Question: Right now through reading and asking questions I have gotten to a point where I can display the numerical values on LCDs, but now would like to make a graph.
In the Picture below there is a picture that I am going to have as a backdrop for the graph. For a Dyno the important information that is gathered is Torque and HorsePower. These I have being calculated with my Python 3.5 Code and the data is being gathered by using an arduino.
For my graph I actually want to plot two lines at the same time as the data comes in. I would like to plot both the Torque and the HorsePower at the same time. Both of those vs the time that the Dyno is being used. This however might be hard since they need to be plotted with different y-axis. From what I have been reading using pyqtGraph is the best option for the job but due to my in experience with this kind of work I really don't know how to do it.
Below is my code that I have tried to run based on some of the things I have found. Running it does not error out my code, however It also does not interact with the graph area. I tried to get it to work in a similar fashion that the LCDs work in, but even still I don't have anything working.
'''
"""
SCSU DYNO GUI PROGRAM
created 10/20/2017
"""
import sys
import time
import csv
import numpy as np
import warnings
import serial
import serial.tools.list_ports
from PyQt5 import QtCore, QtGui, QtWidgets
from PyQt5.QtCore import QThread,QTimer, pyqtSignal
from PyQt5.QtWidgets import QMessageBox,QWidget, QApplication
from pyqtgraph.Qt import QtGui, QtCore
import pyqtgraph as pg
import random
from DynoTest1 import Ui_DynoTest1
__author__ = 'Matt Munn'
class GetData(QThread):
dataChanged = pyqtSignal(float, float, float, float, float, float, float, float)
#Distance = 0.5 #This is dependent on the lever arm.
def __init__(self, parent=None):
QThread.__init__(self, parent)
arduino_ports = [ # automatically searches for an Arduino and selects the port it's on
p.device
for p in serial.tools.list_ports.comports()
if 'Arduino' in p.description
]
if not arduino_ports:
raise IOError("No Arduino found - is it plugged in? If so, restart computer.")
if len(arduino_ports) > 1:
warnings.warn('Multiple Arduinos found - using the first')
self.Arduino = serial.Serial(arduino_ports[0], 9600, timeout=1)
def __del__(self): # part of the standard format of a QThread
self.wait()
def run(self): # also a required QThread function, the working part
self.Arduino.close()
self.Arduino.open()
self.Arduino.flush()
self.Arduino.reset_input_buffer()
start_time = time.time()
Distance = 0.5 #This is dependent on the lever arm.
Max_RPM = 0
Max_HorsePower = 0
Max_Torque = 0
while True:
while self.Arduino.inWaiting() == 0:
pass
try:
data = self.Arduino.readline()
dataarray = data.decode().rstrip().split(',')
self.Arduino.reset_input_buffer()
Force = round(float(dataarray[0]), 3)
RPM = round(float(dataarray[1]), 3)
if Max_RPM < RPM:
Max_RPM = RPM
Torque = round(Force * Distance, 3)
if Max_Torque < Torque:
Max_Torque = Torque
HorsePower = round(Torque * RPM / 5252, 3)
if Max_HorsePower < HorsePower:
Max_HorsePower = HorsePower
Run_Time = round(time.time() - start_time, 3)
print(Force, 'Grams', ",", RPM, 'RPMs', ",", Torque, "ft-lbs", ",", HorsePower, "hp", Run_Time,
"Time Elasped")
self.dataChanged.emit(Force, RPM, Max_RPM, Torque, Max_Torque, HorsePower, Max_HorsePower, Run_Time)
except (KeyboardInterrupt, SystemExit, IndexError, ValueError):
pass
class GUI(QWidget, Ui_DynoTest1):
def __init__(self, parent=None):
QWidget.__init__(self, parent)
self.setupUi(self)
self.thread = GetData(self)
self.thread.dataChanged.connect(self.onDataChanged)
self.thread.start()
"""
layout = QtGui.QHBoxLayout()
self.plot = pg.PlotWidget()
layout.addWidget(self.plot)
self.setLayout(layout)
def plotter(self):
self.data = [0]
self.curve = self.plot.getPlotItem().plot()
self.timer = QtCore.QTimer()
self.timer.timeout.connect(self.updater)
self.timer.start(0)
def updater(self):
self.data.append(self.data[-1]+0.2*(0.5-random.random()))
self.curve.setData(self.data)
"""
def onDataChanged(self, Force, RPM, Max_RPM, Torque,Max_Torque, HorsePower, Max_HorsePower, Run_Time):
self.lcdNumber.display(Max_RPM)
self.lcdNumber_2.display(Max_Torque)
self.lcdNumber_3.display(Max_HorsePower)
self.lcdNumber_4.display(RPM)
self.lcdNumber_5.display(Torque)
self.lcdNumber_6.display(HorsePower)
self.lcdNumber_7.display(Run_Time)
#self.graphicsView.display(Tourque,Run_Time)
if __name__ == '__main__':
import sys
app = QApplication(sys.argv)
Dyno = GUI()
Dyno.show()
sys.exit(app.exec_())
'''
This is the code generated by the QTDesigner.
'''
# -*- coding: utf-8 -*-
# Form implementation generated from reading ui file 'dynotest1.ui'
#
# Created by: PyQt5 UI code generator 5.9
#
# WARNING! All changes made in this file will be lost!
from PyQt5 import QtCore, QtGui, QtWidgets
class Ui_DynoTest1(object):
def setupUi(self, DynoTest1):
DynoTest1.setObjectName("DynoTest1")
DynoTest1.resize(1001, 695)
self.verticalLayout_4 = QtWidgets.QVBoxLayout(DynoTest1)
self.verticalLayout_4.setObjectName("verticalLayout_4")
self.horizontalLayout_2 = QtWidgets.QHBoxLayout()
self.horizontalLayout_2.setObjectName("horizontalLayout_2")
self.horizontalLayout = QtWidgets.QHBoxLayout()
self.horizontalLayout.setObjectName("horizontalLayout")
self.verticalLayout_3 = QtWidgets.QVBoxLayout()
self.verticalLayout_3.setObjectName("verticalLayout_3")
self.gridLayout = QtWidgets.QGridLayout()
self.gridLayout.setObjectName("gridLayout")
self.pushButton_2 = QtWidgets.QPushButton(DynoTest1)
self.pushButton_2.setObjectName("pushButton_2")
self.gridLayout.addWidget(self.pushButton_2, 1, 0, 1, 1)
self.pushButton_4 = QtWidgets.QPushButton(DynoTest1)
self.pushButton_4.setObjectName("pushButton_4")
self.gridLayout.addWidget(self.pushButton_4, 1, 1, 1, 1)
self.pushButton_3 = QtWidgets.QPushButton(DynoTest1)
self.pushButton_3.setObjectName("pushButton_3")
self.gridLayout.addWidget(self.pushButton_3, 0, 1, 1, 1)
self.pushButton = QtWidgets.QPushButton(DynoTest1)
self.pushButton.setObjectName("pushButton")
self.gridLayout.addWidget(self.pushButton, 0, 0, 1, 1)
self.verticalLayout_3.addLayout(self.gridLayout)
self.label_3 = QtWidgets.QLabel(DynoTest1)
self.label_3.setObjectName("label_3")
self.verticalLayout_3.addWidget(self.label_3)
self.label_2 = QtWidgets.QLabel(DynoTest1)
self.label_2.setObjectName("label_2")
self.verticalLayout_3.addWidget(self.label_2)
self.label = QtWidgets.QLabel(DynoTest1)
self.label.setObjectName("label")
self.verticalLayout_3.addWidget(self.label)
self.horizontalLayout.addLayout(self.verticalLayout_3)
self.verticalLayout = QtWidgets.QVBoxLayout()
self.verticalLayout.setObjectName("verticalLayout")
self.label_5 = QtWidgets.QLabel(DynoTest1)
self.label_5.setObjectName("label_5")
self.verticalLayout.addWidget(self.label_5)
self.lcdNumber_4 = QtWidgets.QLCDNumber(DynoTest1)
self.lcdNumber_4.setFrameShape(QtWidgets.QFrame.Box)
self.lcdNumber_4.setFrameShadow(QtWidgets.QFrame.Raised)
self.lcdNumber_4.setLineWidth(1)
self.lcdNumber_4.setSmallDecimalPoint(True)
self.lcdNumber_4.setDigitCount(5)
self.lcdNumber_4.setMode(QtWidgets.QLCDNumber.Dec)
self.lcdNumber_4.setSegmentStyle(QtWidgets.QLCDNumber.Filled)
self.lcdNumber_4.setProperty("value", 0.0)
self.lcdNumber_4.setObjectName("lcdNumber_4")
self.verticalLayout.addWidget(self.lcdNumber_4)
self.lcdNumber_5 = QtWidgets.QLCDNumber(DynoTest1)
font = QtGui.QFont()
font.setBold(False)
font.setWeight(50)
self.lcdNumber_5.setFont(font)
self.lcdNumber_5.setSmallDecimalPoint(True)
self.lcdNumber_5.setObjectName("lcdNumber_5")
self.verticalLayout.addWidget(self.lcdNumber_5)
self.lcdNumber_6 = QtWidgets.QLCDNumber(DynoTest1)
self.lcdNumber_6.setSmallDecimalPoint(True)
self.lcdNumber_6.setObjectName("lcdNumber_6")
self.verticalLayout.addWidget(self.lcdNumber_6)
self.horizontalLayout.addLayout(self.verticalLayout)
self.verticalLayout_2 = QtWidgets.QVBoxLayout()
self.verticalLayout_2.setObjectName("verticalLayout_2")
self.label_6 = QtWidgets.QLabel(DynoTest1)
self.label_6.setObjectName("label_6")
self.verticalLayout_2.addWidget(self.label_6)
self.lcdNumber = QtWidgets.QLCDNumber(DynoTest1)
self.lcdNumber.setSmallDecimalPoint(True)
self.lcdNumber.setObjectName("lcdNumber")
self.verticalLayout_2.addWidget(self.lcdNumber)
self.lcdNumber_2 = QtWidgets.QLCDNumber(DynoTest1)
self.lcdNumber_2.setSmallDecimalPoint(True)
self.lcdNumber_2.setObjectName("lcdNumber_2")
self.verticalLayout_2.addWidget(self.lcdNumber_2)
self.lcdNumber_3 = QtWidgets.QLCDNumber(DynoTest1)
self.lcdNumber_3.setSmallDecimalPoint(True)
self.lcdNumber_3.setObjectName("lcdNumber_3")
self.verticalLayout_2.addWidget(self.lcdNumber_3)
self.horizontalLayout.addLayout(self.verticalLayout_2)
self.horizontalLayout_2.addLayout(self.horizontalLayout)
self.verticalLayout_5 = QtWidgets.QVBoxLayout()
self.verticalLayout_5.setObjectName("verticalLayout_5")
self.label_7 = QtWidgets.QLabel(DynoTest1)
self.label_7.setObjectName("label_7")
self.verticalLayout_5.addWidget(self.label_7)
self.lcdNumber_7 = QtWidgets.QLCDNumber(DynoTest1)
self.lcdNumber_7.setObjectName("lcdNumber_7")
self.verticalLayout_5.addWidget(self.lcdNumber_7)
self.horizontalLayout_2.addLayout(self.verticalLayout_5)
self.verticalLayout_4.addLayout(self.horizontalLayout_2)
self.graphicsView = QtWidgets.QGraphicsView(DynoTest1)
self.graphicsView.setStyleSheet("border-image: url(:/newPrefix/husky_head5.png);")
self.graphicsView.setLineWidth(1)
self.graphicsView.setObjectName("graphicsView")
self.verticalLayout_4.addWidget(self.graphicsView)
self.retranslateUi(DynoTest1)
QtCore.QMetaObject.connectSlotsByName(DynoTest1)
def retranslateUi(self, DynoTest1):
_translate = QtCore.QCoreApplication.translate
DynoTest1.setWindowTitle(_translate("DynoTest1", "DynoTest1"))
self.pushButton_2.setText(_translate("DynoTest1", "Pause"))
self.pushButton_4.setText(_translate("DynoTest1", "Print"))
self.pushButton_3.setText(_translate("DynoTest1", "Stop"))
self.pushButton.setText(_translate("DynoTest1", "Start"))
self.label_3.setText(_translate("DynoTest1", "<html><head/><body><p align="center"><span style=" font-size:18pt; font-weight:600;">RPMs</span></p></body></html>"))
self.label_2.setText(_translate("DynoTest1", "<html><head/><body><p align="center"><span style=" font-size:18pt; font-weight:600;">Torque (ft-lbs)</span></p></body></html>"))
self.label.setText(_translate("DynoTest1", "<html><head/><body><p align="center"><span style=" font-size:18pt; font-weight:600;">Horse Power</span></p></body></html>"))
self.label_5.setText(_translate("DynoTest1", "<html><head/><body><p align="center"><span style=" font-size:18pt; font-weight:600;">Now</span></p></body></html>"))
self.label_6.setText(_translate("DynoTest1", "<html><head/><body><p align="center"><span style=" font-size:18pt; font-weight:600;">Max</span></p></body></html>"))
self.label_7.setText(_translate("DynoTest1", "<html><head/><body><p align="center"><span style=" font-size:18pt; font-weight:600;">Run Time</span></p><p align="center"><span style=" font-size:18pt; font-weight:600;">(Seconds)</span></p></body></html>"))
import Resource_rc
'''
Picture of the GUI

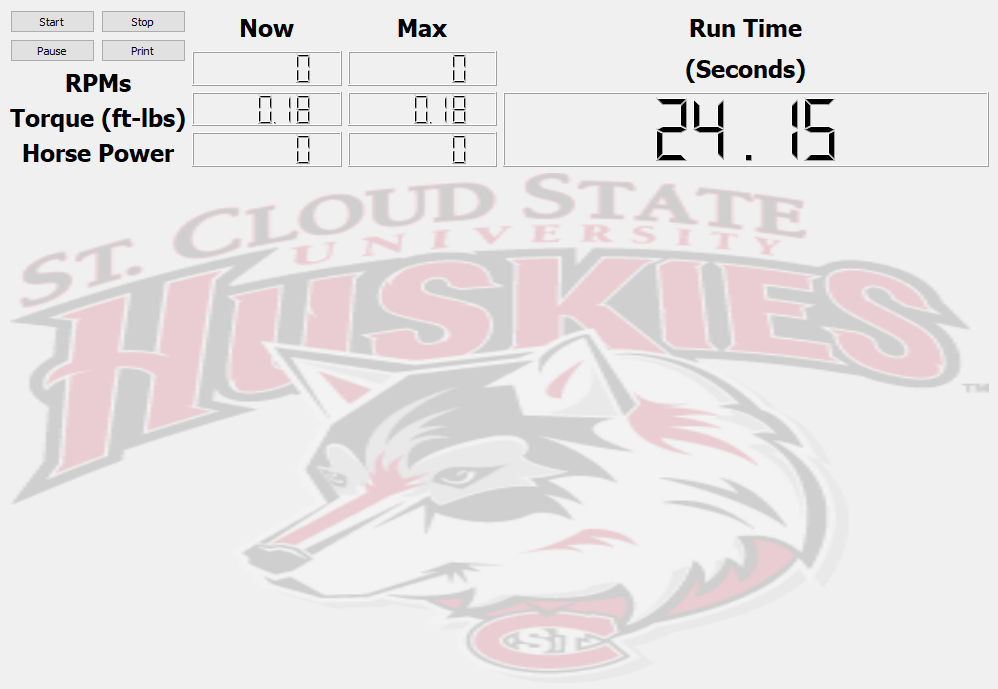
Answer: The first thing is to add the PlotWidget to the GUI. For this we use QGraphicsView (in fact any widget can be used), in the QGraphicsView we add a layout, and in this layout we add the PlotWidget.
'''
layout = QHBoxLayout()
self.plot = pg.PlotWidget()
layout.addWidget(self.plot)
self.graphicsView.setLayout(layout)
'''
Then the items are created, and as you wish to have 2 axes and in the same plot we take as an example the code found in the following <URL>.
In the example you wanted to use, use a timer to update the data, but in this case that clock must be reading data for it every time the onDataChanged method is called. To obtain a view, a procedure has been created to only store and display the last 50 elements.
'''
class GUI(QWidget, Ui_DynoTest1):
def __init__(self, parent=None):
[...]
self.thread.start()
self.torque = []
self.horse_power = []
layout = QHBoxLayout()
self.plot = pg.PlotWidget()
layout.addWidget(self.plot)
self.graphicsView.setLayout(layout)
self.p1 = self.plot.plotItem
self.p1.setLabels(left='Torque')
self.TorqueCurve = self.p1.plot()
self.TorqueCurve.setPen(pg.mkPen(color="#ff0000", width=2))
self.p2 = pg.ViewBox()
self.HorsePowerCurve = pg.PlotCurveItem()
self.HorsePowerCurve.setPen(pg.mkPen(QColor(0, 255, 0)), width=2)
self.p2.addItem(self.HorsePowerCurve)
self.p1.scene().addItem(self.p2)
self.p1.showAxis('right')
self.p1.getAxis('right').setLabel('HorsePower', color='#0000ff')
self.p1.getAxis('right').linkToView(self.p2)
self.p1.vb.sigResized.connect(self.updateViews)
def updateViews(self):
self.p2.setGeometry(self.p1.vb.sceneBoundingRect())
self.p2.linkedViewChanged(self.p1.vb, self.p2.XAxis)
def onDataChanged(self, Force, RPM, Max_RPM, Torque, Max_Torque, HorsePower, Max_HorsePower, Run_Time):
[...]
if len(self.torque) < 50:
self.torque.append(Torque)
else:
self.torque = self.torque[1:] + [Torque]
if len(self.horse_power) < 50:
self.horse_power.append(HorsePower)
else:
self.horse_power = self.horse_power[1:] + [HorsePower]
self.TorqueCurve.setData(self.torque)
self.HorsePowerCurve.setData(self.horse_power)
self.updateViews()
'''